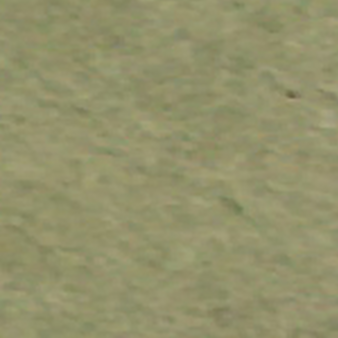
Label: other